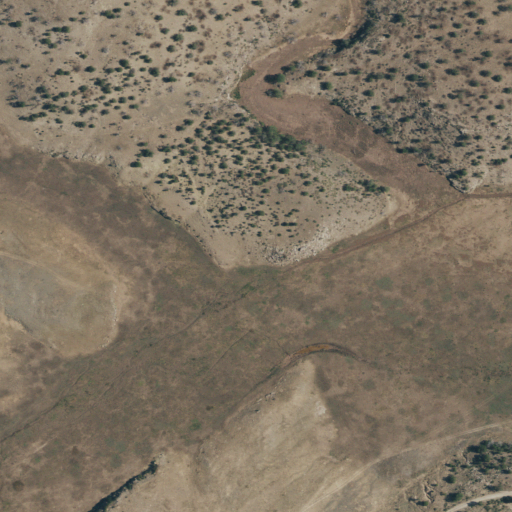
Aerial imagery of valley in New Mexico named Gyp Spring Canyon containing shrub, woody wetlands, grassland, and evergreen forest